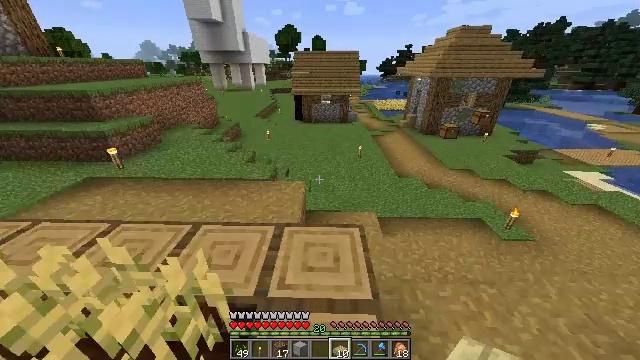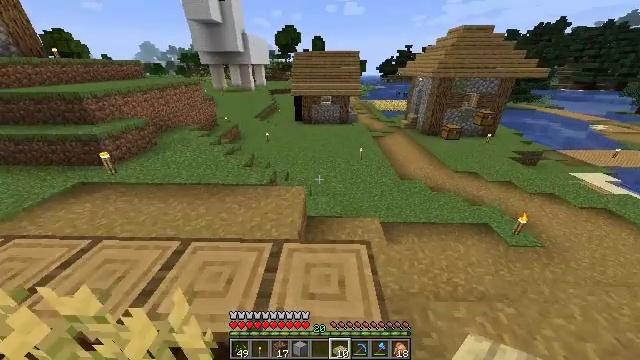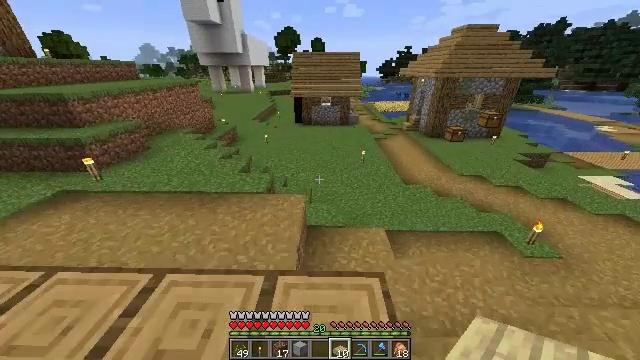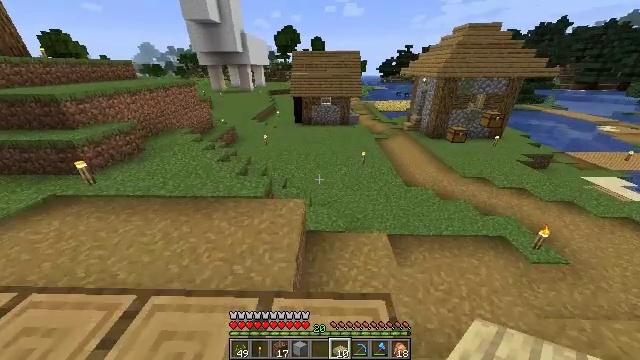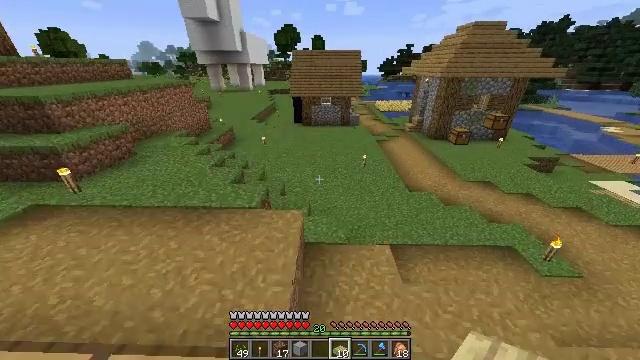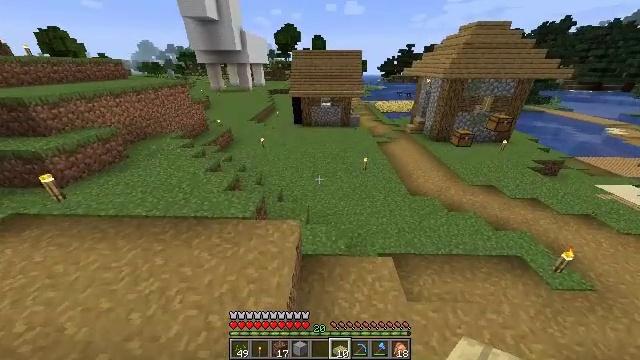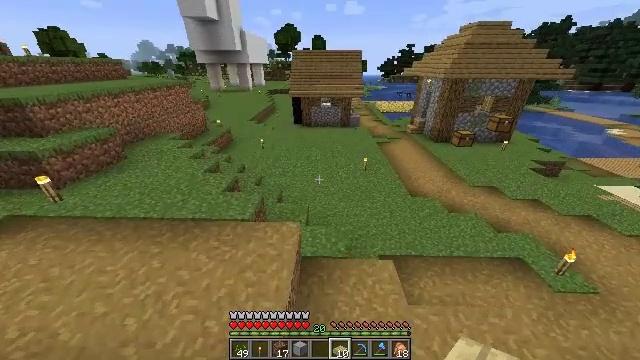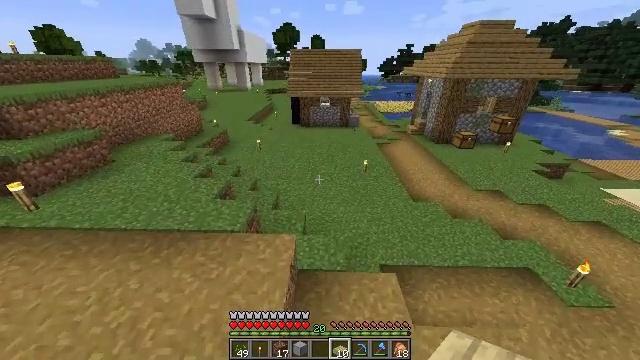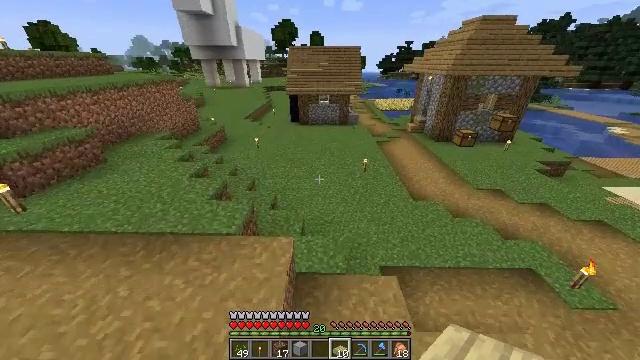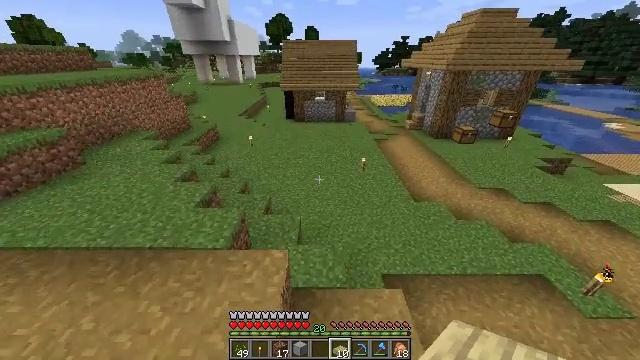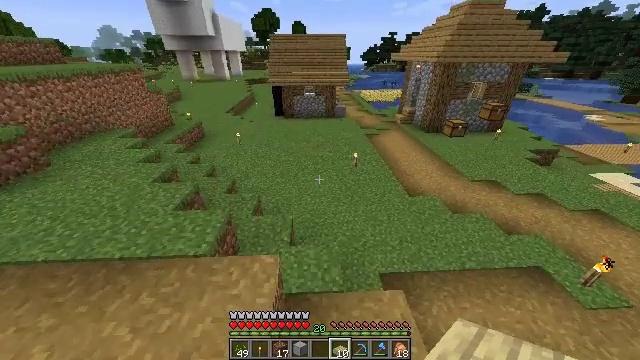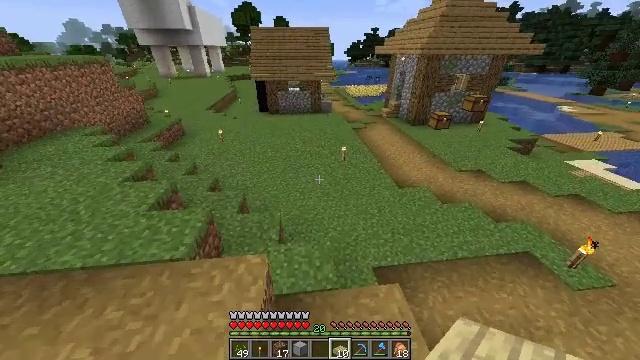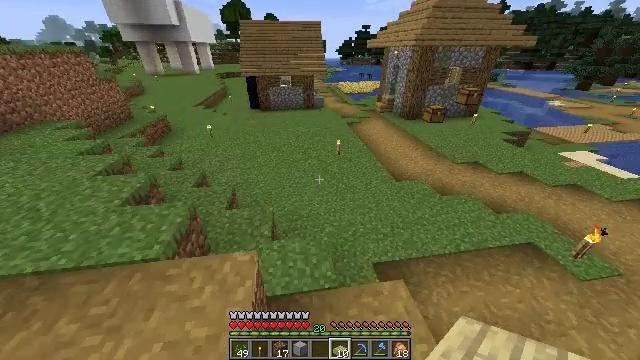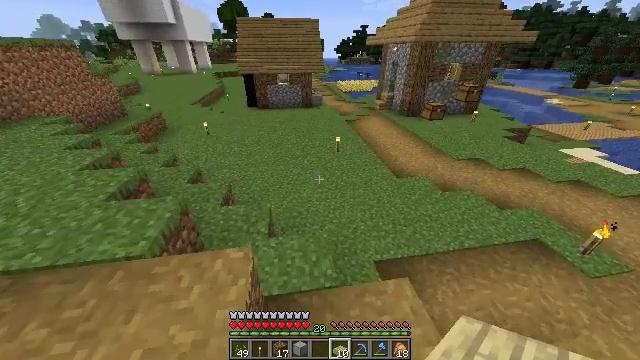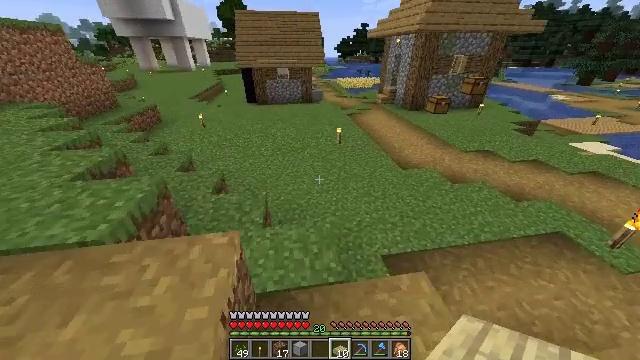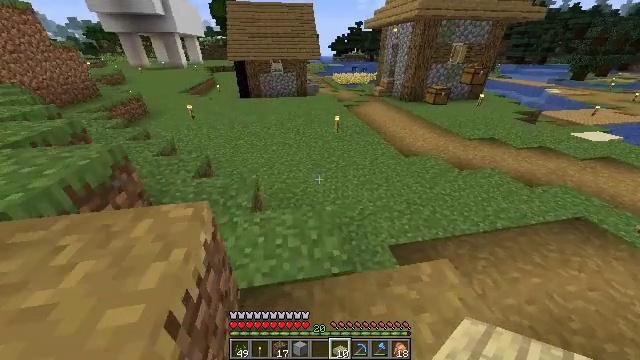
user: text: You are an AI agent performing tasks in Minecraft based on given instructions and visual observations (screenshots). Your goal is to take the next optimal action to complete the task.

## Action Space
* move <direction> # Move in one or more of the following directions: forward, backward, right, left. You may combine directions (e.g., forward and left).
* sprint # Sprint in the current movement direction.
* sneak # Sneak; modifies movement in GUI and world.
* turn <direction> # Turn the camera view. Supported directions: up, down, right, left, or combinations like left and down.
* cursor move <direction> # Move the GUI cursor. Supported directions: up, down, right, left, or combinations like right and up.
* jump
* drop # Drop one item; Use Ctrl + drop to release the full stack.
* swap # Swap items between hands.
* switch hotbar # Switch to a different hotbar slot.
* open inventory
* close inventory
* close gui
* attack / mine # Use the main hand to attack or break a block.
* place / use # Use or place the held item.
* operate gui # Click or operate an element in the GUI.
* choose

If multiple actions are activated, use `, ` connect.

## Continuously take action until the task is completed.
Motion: motion action
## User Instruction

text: craft item air
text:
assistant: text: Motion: move forward, sprint
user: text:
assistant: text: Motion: move forward
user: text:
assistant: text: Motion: move forward
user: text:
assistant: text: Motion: move forward
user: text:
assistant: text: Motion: move forward
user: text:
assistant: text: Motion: move forward
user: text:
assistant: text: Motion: move forward, sprint
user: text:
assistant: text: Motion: move forward, sprint
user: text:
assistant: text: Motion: move forward, sprint, turn right
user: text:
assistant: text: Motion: move forward, sprint, turn right
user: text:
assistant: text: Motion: move forward, sprint, turn right
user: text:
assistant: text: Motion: move forward, turn right
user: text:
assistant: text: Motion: move forward
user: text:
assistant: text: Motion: move forward
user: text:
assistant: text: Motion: move forward, turn right
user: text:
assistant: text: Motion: move forward, sprint, turn right
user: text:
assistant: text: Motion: move forward, sprint, turn right and up
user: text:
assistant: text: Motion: move forward, sprint, turn right and up
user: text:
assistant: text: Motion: move forward, sprint, turn right
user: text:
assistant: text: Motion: move forward, turn down
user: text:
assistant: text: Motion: move forward, turn right
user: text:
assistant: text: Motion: move forward
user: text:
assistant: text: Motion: move forward
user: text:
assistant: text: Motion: move forward, sprint
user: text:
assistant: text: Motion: move forward, sprint
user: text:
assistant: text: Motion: move forward, sprint, turn left and up
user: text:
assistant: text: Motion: move forward, turn left and up
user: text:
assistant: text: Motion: move forward, turn left and up
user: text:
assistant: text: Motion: move forward, turn up
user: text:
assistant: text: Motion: move forward, turn up